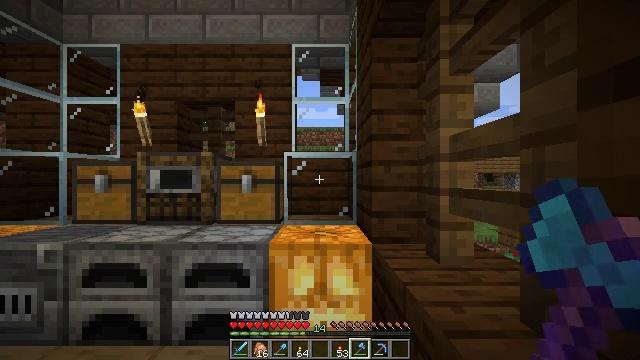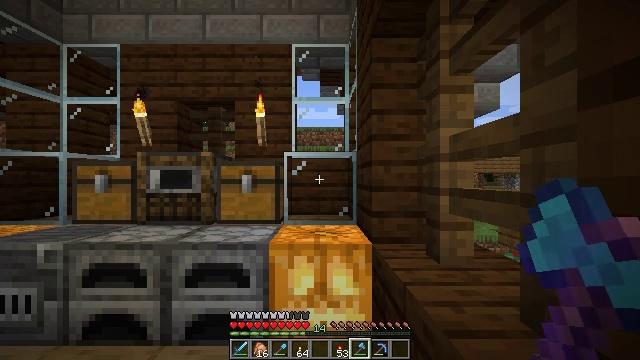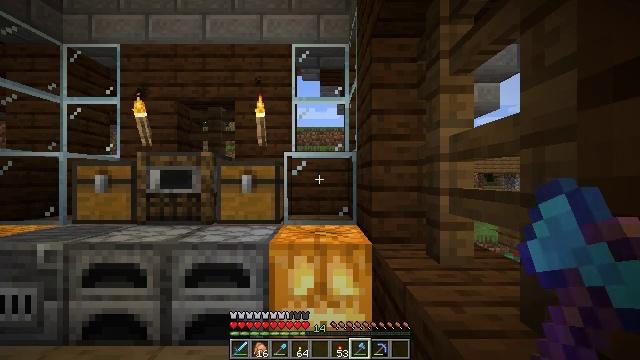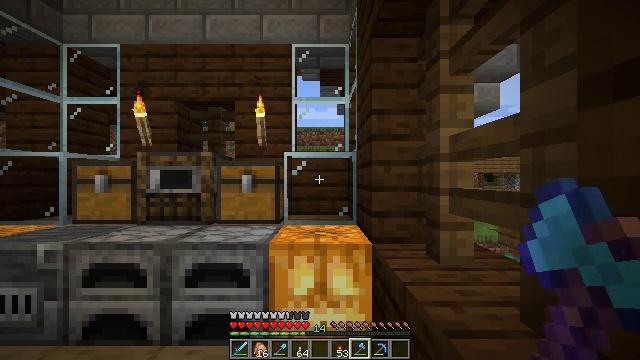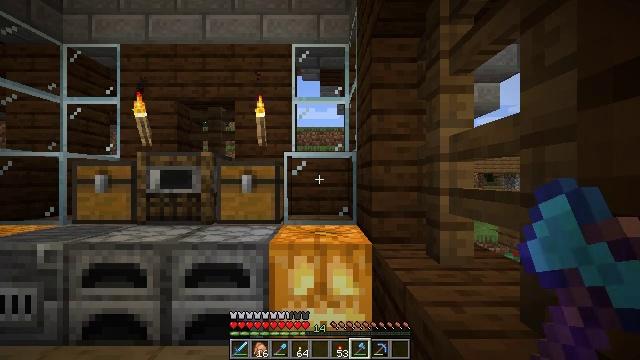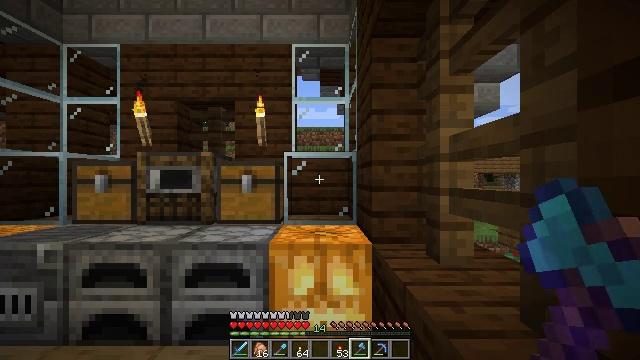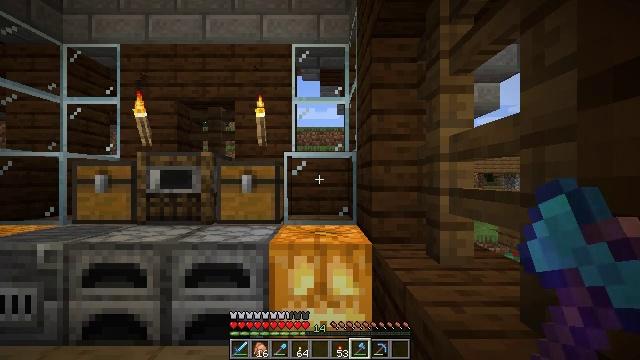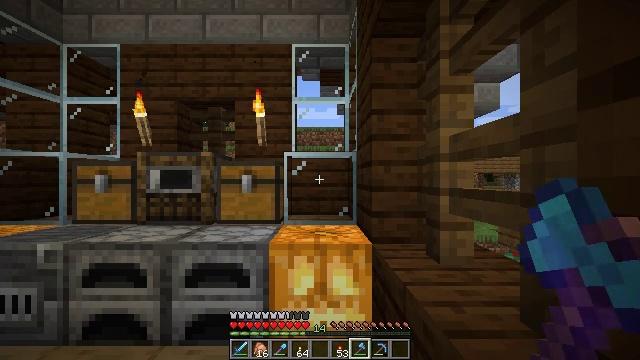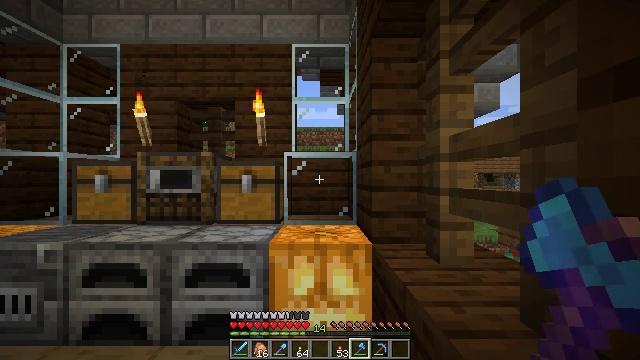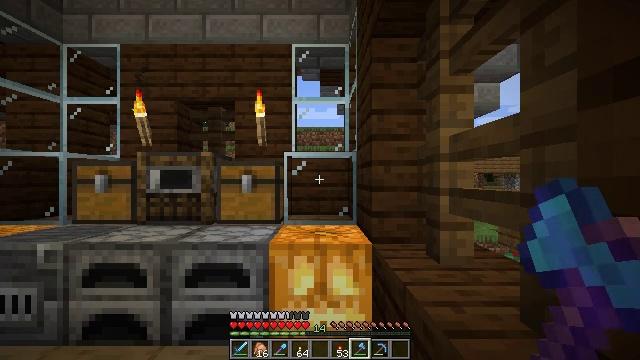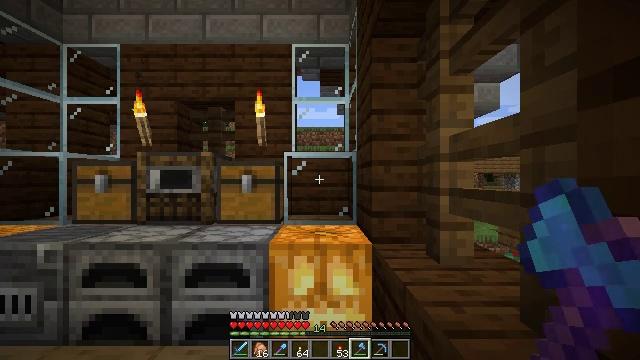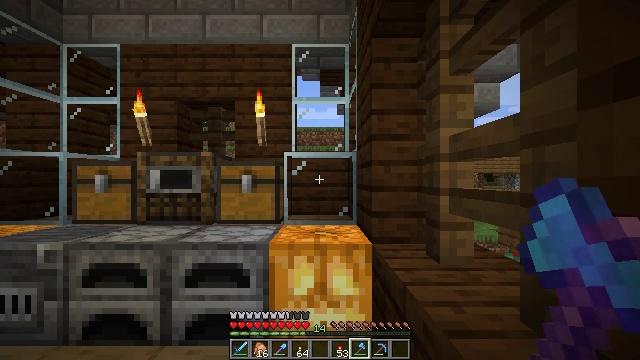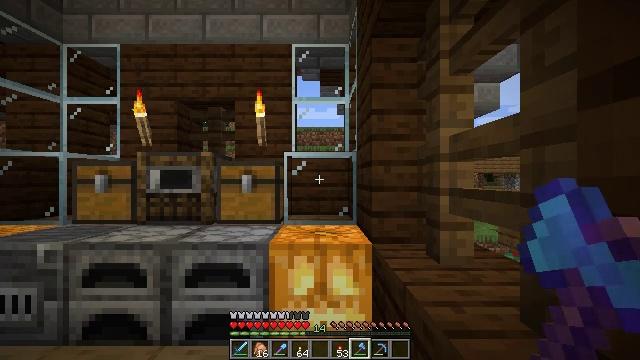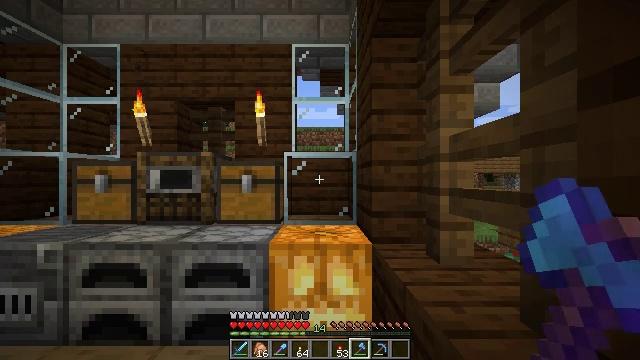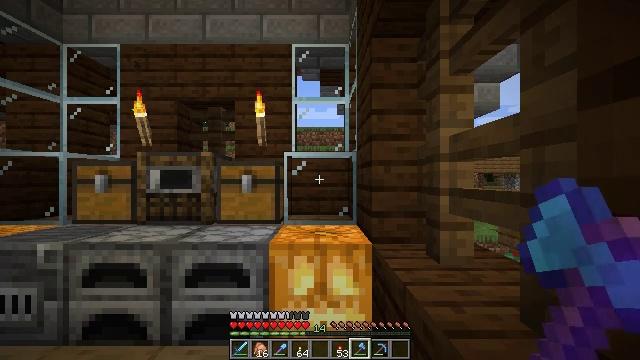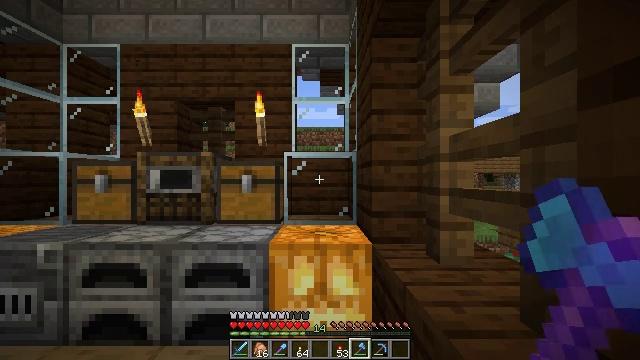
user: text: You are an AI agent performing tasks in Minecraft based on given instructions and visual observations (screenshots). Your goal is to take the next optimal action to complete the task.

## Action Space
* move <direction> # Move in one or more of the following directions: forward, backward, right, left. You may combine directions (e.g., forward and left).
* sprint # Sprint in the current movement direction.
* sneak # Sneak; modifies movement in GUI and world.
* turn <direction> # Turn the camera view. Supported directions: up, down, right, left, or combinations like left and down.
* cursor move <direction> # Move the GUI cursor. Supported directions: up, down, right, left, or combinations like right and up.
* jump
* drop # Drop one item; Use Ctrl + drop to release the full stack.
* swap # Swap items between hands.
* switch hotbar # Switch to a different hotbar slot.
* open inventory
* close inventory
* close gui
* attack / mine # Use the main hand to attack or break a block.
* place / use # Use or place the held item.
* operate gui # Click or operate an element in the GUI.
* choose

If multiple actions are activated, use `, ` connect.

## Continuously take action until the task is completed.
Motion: motion action
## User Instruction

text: Put wool and dye in a crafting table to craft a brown bed.
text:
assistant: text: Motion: no_op
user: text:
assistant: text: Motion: no_op
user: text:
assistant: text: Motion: no_op
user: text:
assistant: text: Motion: no_op
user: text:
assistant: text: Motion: no_op
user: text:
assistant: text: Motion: no_op
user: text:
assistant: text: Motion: no_op
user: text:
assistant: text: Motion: no_op
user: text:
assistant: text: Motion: no_op
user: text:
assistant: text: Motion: no_op
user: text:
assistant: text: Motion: no_op
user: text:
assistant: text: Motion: no_op
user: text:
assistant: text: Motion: no_op
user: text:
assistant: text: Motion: no_op
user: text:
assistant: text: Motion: no_op
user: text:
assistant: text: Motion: no_op
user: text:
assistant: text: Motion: no_op
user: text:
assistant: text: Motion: no_op
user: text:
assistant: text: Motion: no_op
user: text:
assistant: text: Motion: no_op
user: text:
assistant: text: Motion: no_op
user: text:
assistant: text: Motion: no_op
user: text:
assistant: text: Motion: no_op
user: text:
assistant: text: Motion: no_op
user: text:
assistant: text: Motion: no_op
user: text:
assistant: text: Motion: no_op
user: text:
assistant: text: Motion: no_op
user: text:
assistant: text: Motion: no_op
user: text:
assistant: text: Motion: no_op
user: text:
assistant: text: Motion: no_op